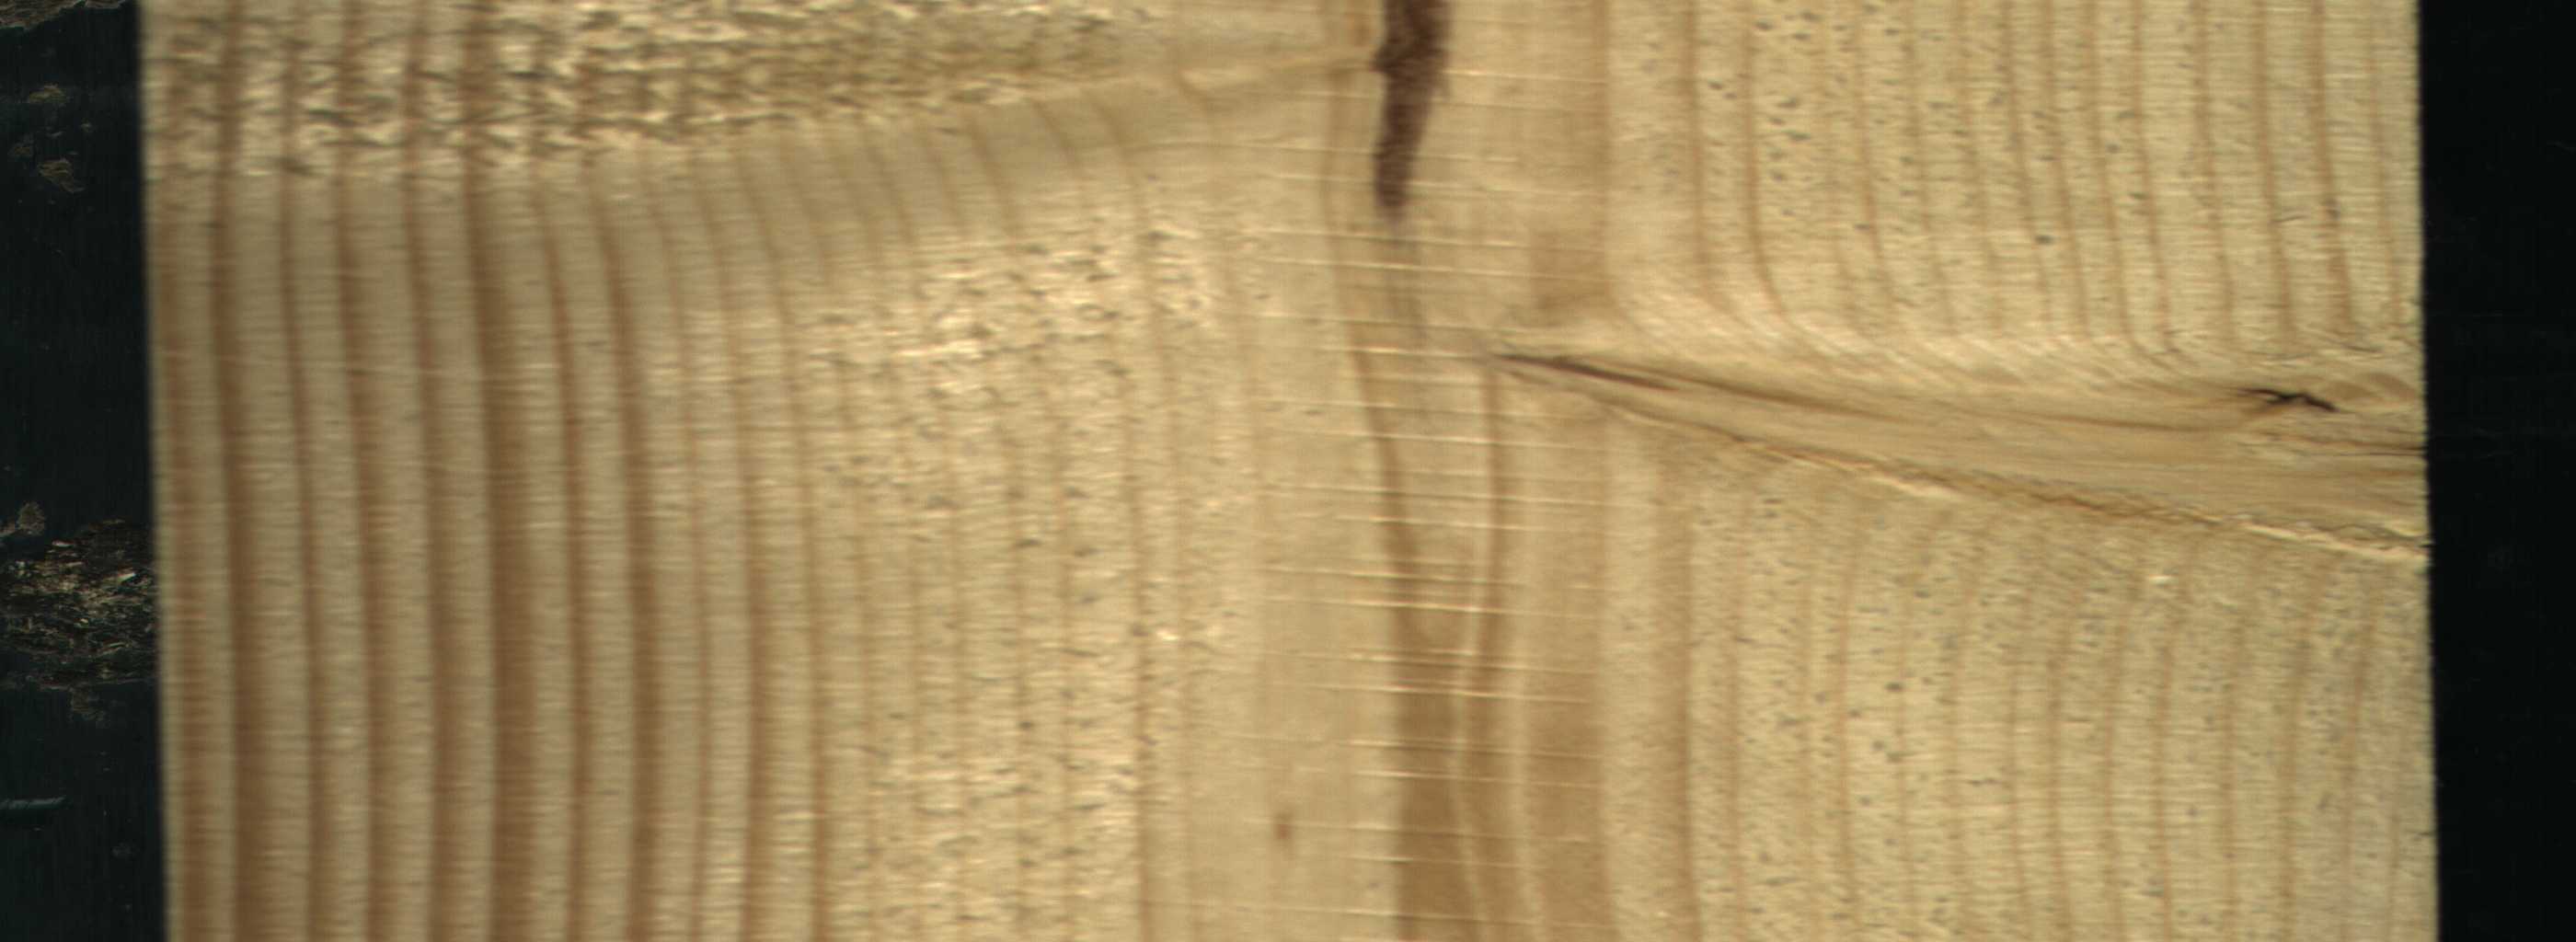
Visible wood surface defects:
Quartzity
Dead_Knot
Live_Knot